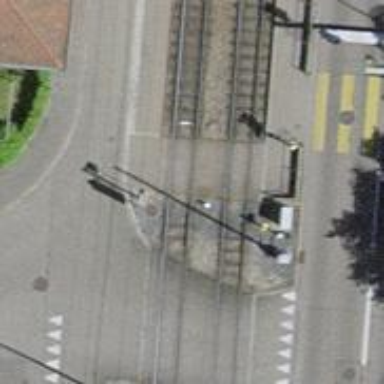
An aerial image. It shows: Railway crossing with traffic signals.